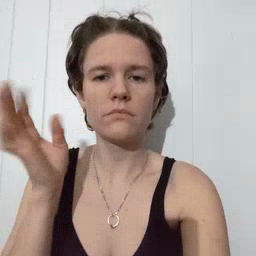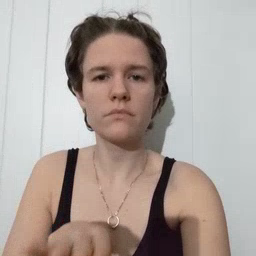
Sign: bee